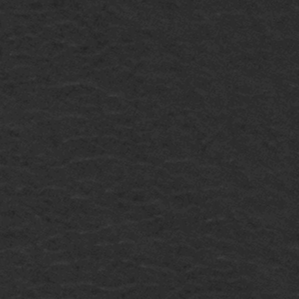
Label: frost